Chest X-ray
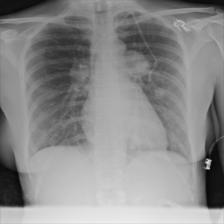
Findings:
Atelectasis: negative
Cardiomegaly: negative
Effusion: negative
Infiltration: negative
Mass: negative
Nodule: negative
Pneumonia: negative
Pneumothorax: negative
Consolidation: negative
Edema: negative
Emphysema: negative
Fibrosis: negative
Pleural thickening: negative
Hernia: negative